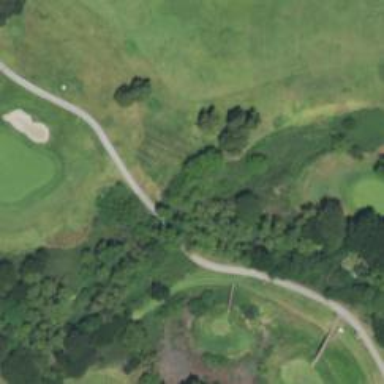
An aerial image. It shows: This footway belongs to Eagle Vines Golf Course.